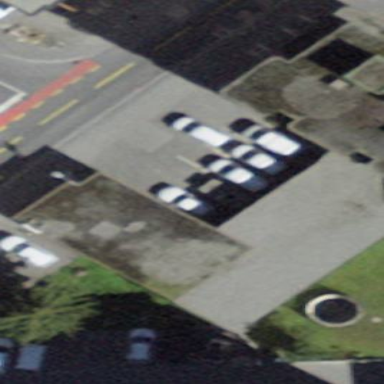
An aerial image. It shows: Building with flat roof.